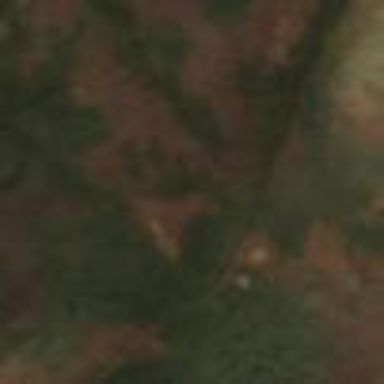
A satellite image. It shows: Forest area.